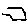
Label: hexagon